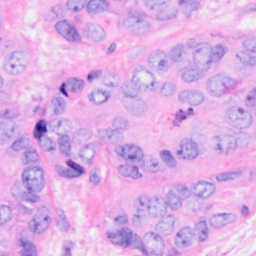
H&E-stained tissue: Breast